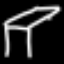
Label: chair